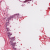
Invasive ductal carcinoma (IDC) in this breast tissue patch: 0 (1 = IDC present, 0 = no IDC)